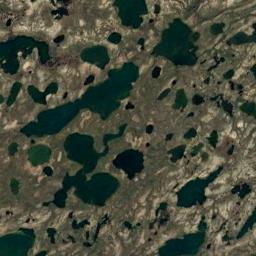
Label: wetland